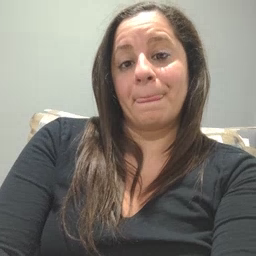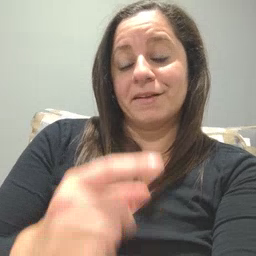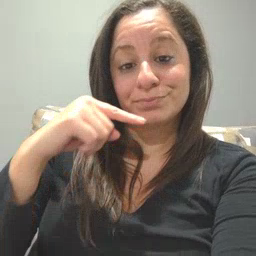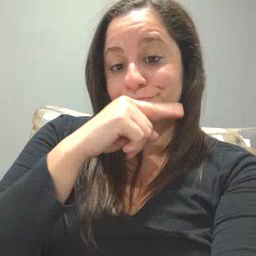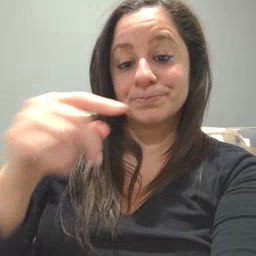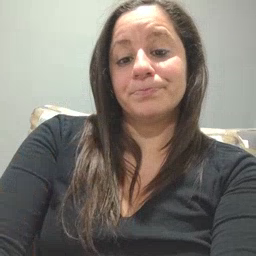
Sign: toothbrush